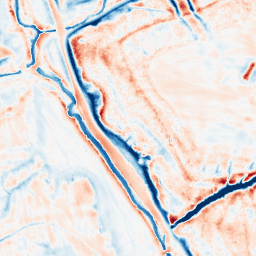
Category: edge_preserving
Decomposition family: bilateral
Decomposition parameters: d: 21
sigma_color: 150
sigma_space: 50
Upsampling method: regularized
Upsampling parameters: scale: 2
lambda_reg: 0.01
Upsampling scale: 2